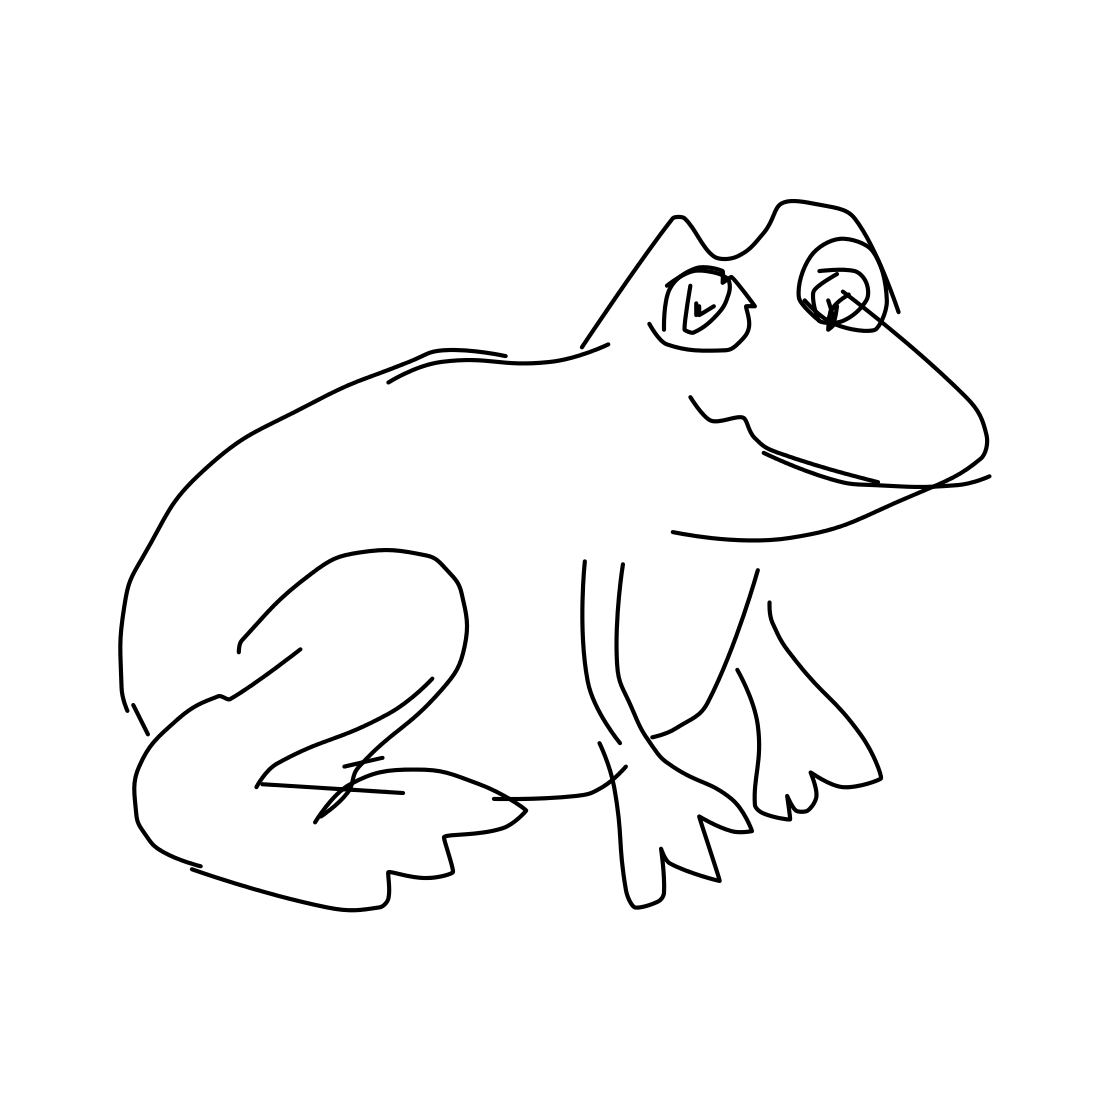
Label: frog